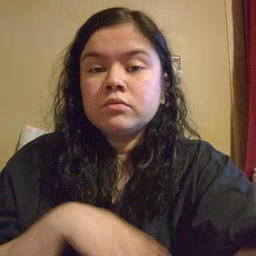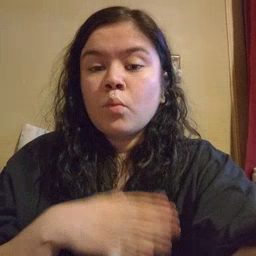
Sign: after